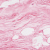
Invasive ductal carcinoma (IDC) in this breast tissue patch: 0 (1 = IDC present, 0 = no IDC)